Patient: sex M, age 45
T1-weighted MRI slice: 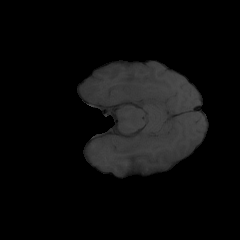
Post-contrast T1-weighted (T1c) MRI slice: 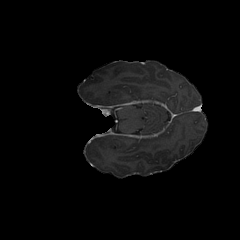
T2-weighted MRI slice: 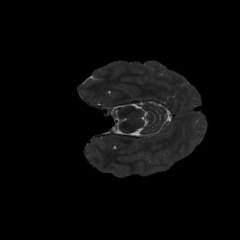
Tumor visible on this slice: no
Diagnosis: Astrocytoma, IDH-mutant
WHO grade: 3